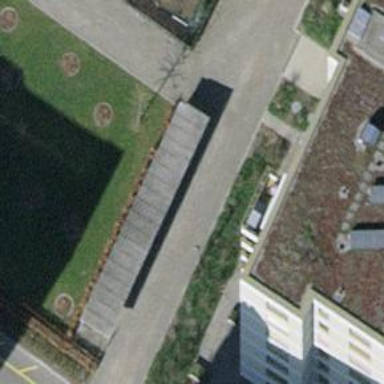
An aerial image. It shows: View of roof of building.